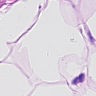
Metastatic tissue present: no